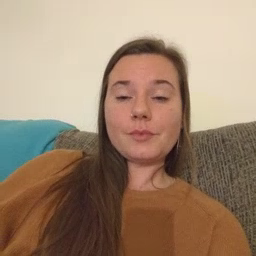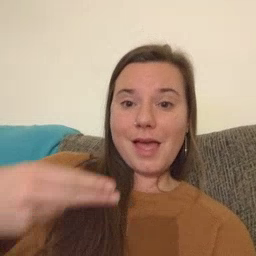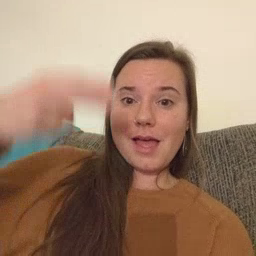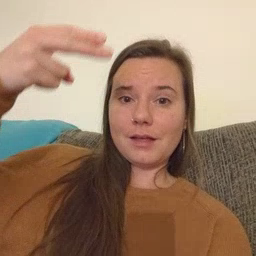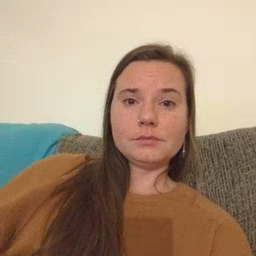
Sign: high